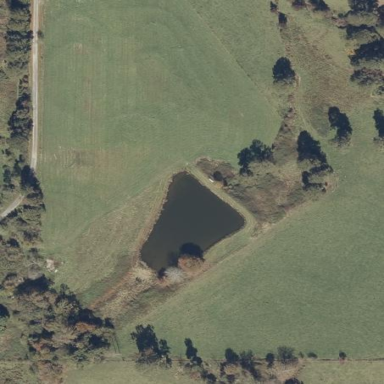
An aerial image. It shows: Pond surrounded by natural water.